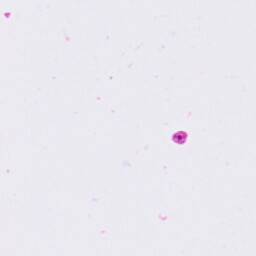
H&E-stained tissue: Lung